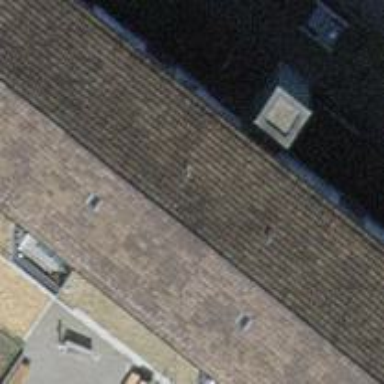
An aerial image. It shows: Apartment building with tile roof.